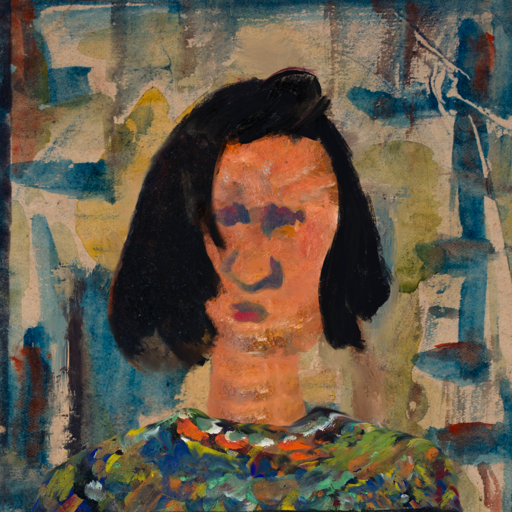
Background: Orphan, Head And Neck Front: Boggyland, Face Front: In_The_Sun, Bust: An_Impression, Hair Front: Mosgoul, Head Accessory: Blank, Second Necklace: Blank, Necklace: Blank, Baby: Blank